Question: What my problem is using chosen display on my bootstrap modal got problem, anyone know what is this problem ?

**** Here is my code, I using Codeigniter and Bootstrap framework ****
'''
<div aria-hidden="true" aria-labelledby="myModalLabel" role="dialog" tabindex="-1" class="modal hide fade" id="add_form">
<div class="modal-header" style="cursor:move">
<button aria-hidden="true" data-dismiss="modal" class="close" type="button">x</button>
<h3 id="myModalLabel" title="drag me around">Add Skill <i class="icon-move" style="margin-top:10px;"></i></h3>
</div>
<?php echo form_open('skill/add_skill'); ?>
<div class="modal-body" style="min-height:400px;">
<div class="form-horizontal">
<div class="control-group">
<div class="control">
<label for="control-label" class="control-label"></label>
<code>Note :</code> All field mark with <code>*</code> are required.
</div>
</div><!-- /control-group -->
<div class="control-group template">
<label for="input01" class="control-label">Tenant*:</label>
<div class="controls">
<select name="tenant" data-placeholder="Select Tenant" class="chzn_a span7 ">
<option value=""></option>
<?php if(isset($tenant_records)) : foreach($tenant_records as $row) : ?>
<option value="<?php echo $row->tenantid; ?>" data-id="<?php echo $row->tenantid; ?>"><?php echo $row->name; ?></option>
<?php endforeach; ?>
<?php endif; ?>
</select>
</div>
</div>
<div class="control-group template">
<label for="input01" class="control-label">Skill*:</label>
<div class="controls">
<input id="title" name="skill" size="30" type="text" value="<?php echo set_value('skill'); ?>" placeholder="Skill" title="Eg: Skill" />
</div>
</div>
<div class="control-group template">
<label for="input01" class="control-label">Description*:</label>
<div class="controls">
<input id="title" name="description" size="30" type="text" value="<?php echo set_value('description'); ?>" placeholder="Description" title="Eg: Description" />
</div>
</div>
</div>
</div>
<div class="modal-footer">
<input type="hidden" name="module_index" id="module_index" value="<?php echo site_url('skill/index/'); ?>" />
<button data-dismiss="modal" class="btn">Close</button>
<button class="btn btn-primary" type="submit">Save changes</button>
</form>
</div>
</div>
'''
<URL>
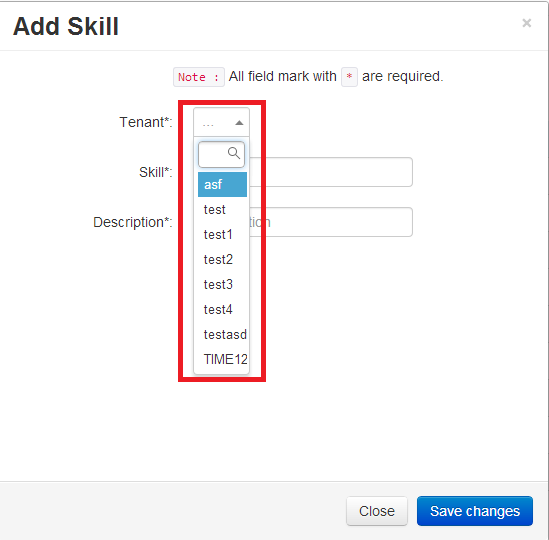
Answer: This is a 'CSS' conflict, may be after adding class 'span7' to your 'select'.
Try to apply 'width' as an to the 'select'.
'''
<select name="tenant" data-placeholder="Select Tenant" class="chzn_a span7" style="width: 200px;">
'''
When I used Chosen plugin, I used class as 'chzn-select' but you've used 'chzn_a'.
check this <URL>.